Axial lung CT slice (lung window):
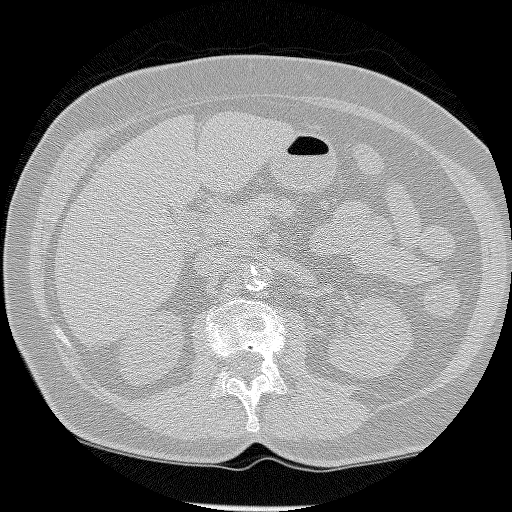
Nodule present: no